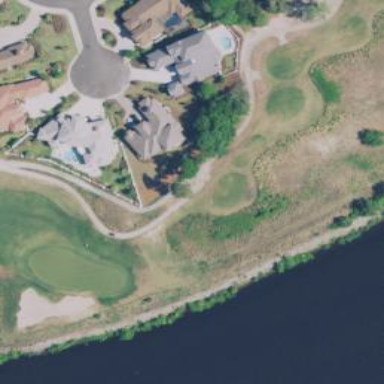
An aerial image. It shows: Path designated for golf carts.